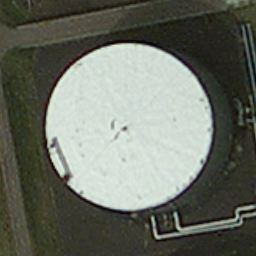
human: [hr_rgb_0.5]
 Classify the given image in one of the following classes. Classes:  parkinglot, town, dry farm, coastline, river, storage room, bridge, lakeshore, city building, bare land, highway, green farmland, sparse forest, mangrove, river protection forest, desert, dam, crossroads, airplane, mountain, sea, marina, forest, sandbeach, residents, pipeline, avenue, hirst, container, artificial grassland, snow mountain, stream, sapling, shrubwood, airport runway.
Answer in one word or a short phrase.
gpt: storage room